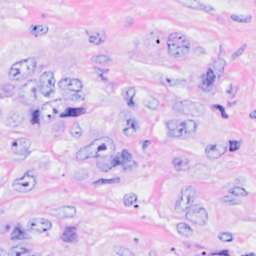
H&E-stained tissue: Breast